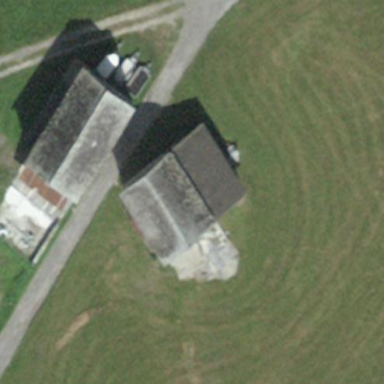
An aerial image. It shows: Farm building.